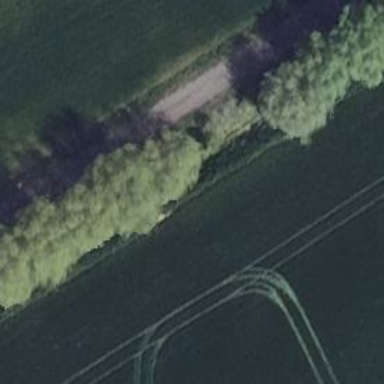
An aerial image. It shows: Row of deciduous broadleaved trees.